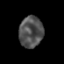
Tissue: prostate
Cell type: Epithelial cells
Senescence score: 0.347
Nuclear area (px): 724
Mean DAPI intensity: 81.217